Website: ulta-beauty
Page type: customer-info-address
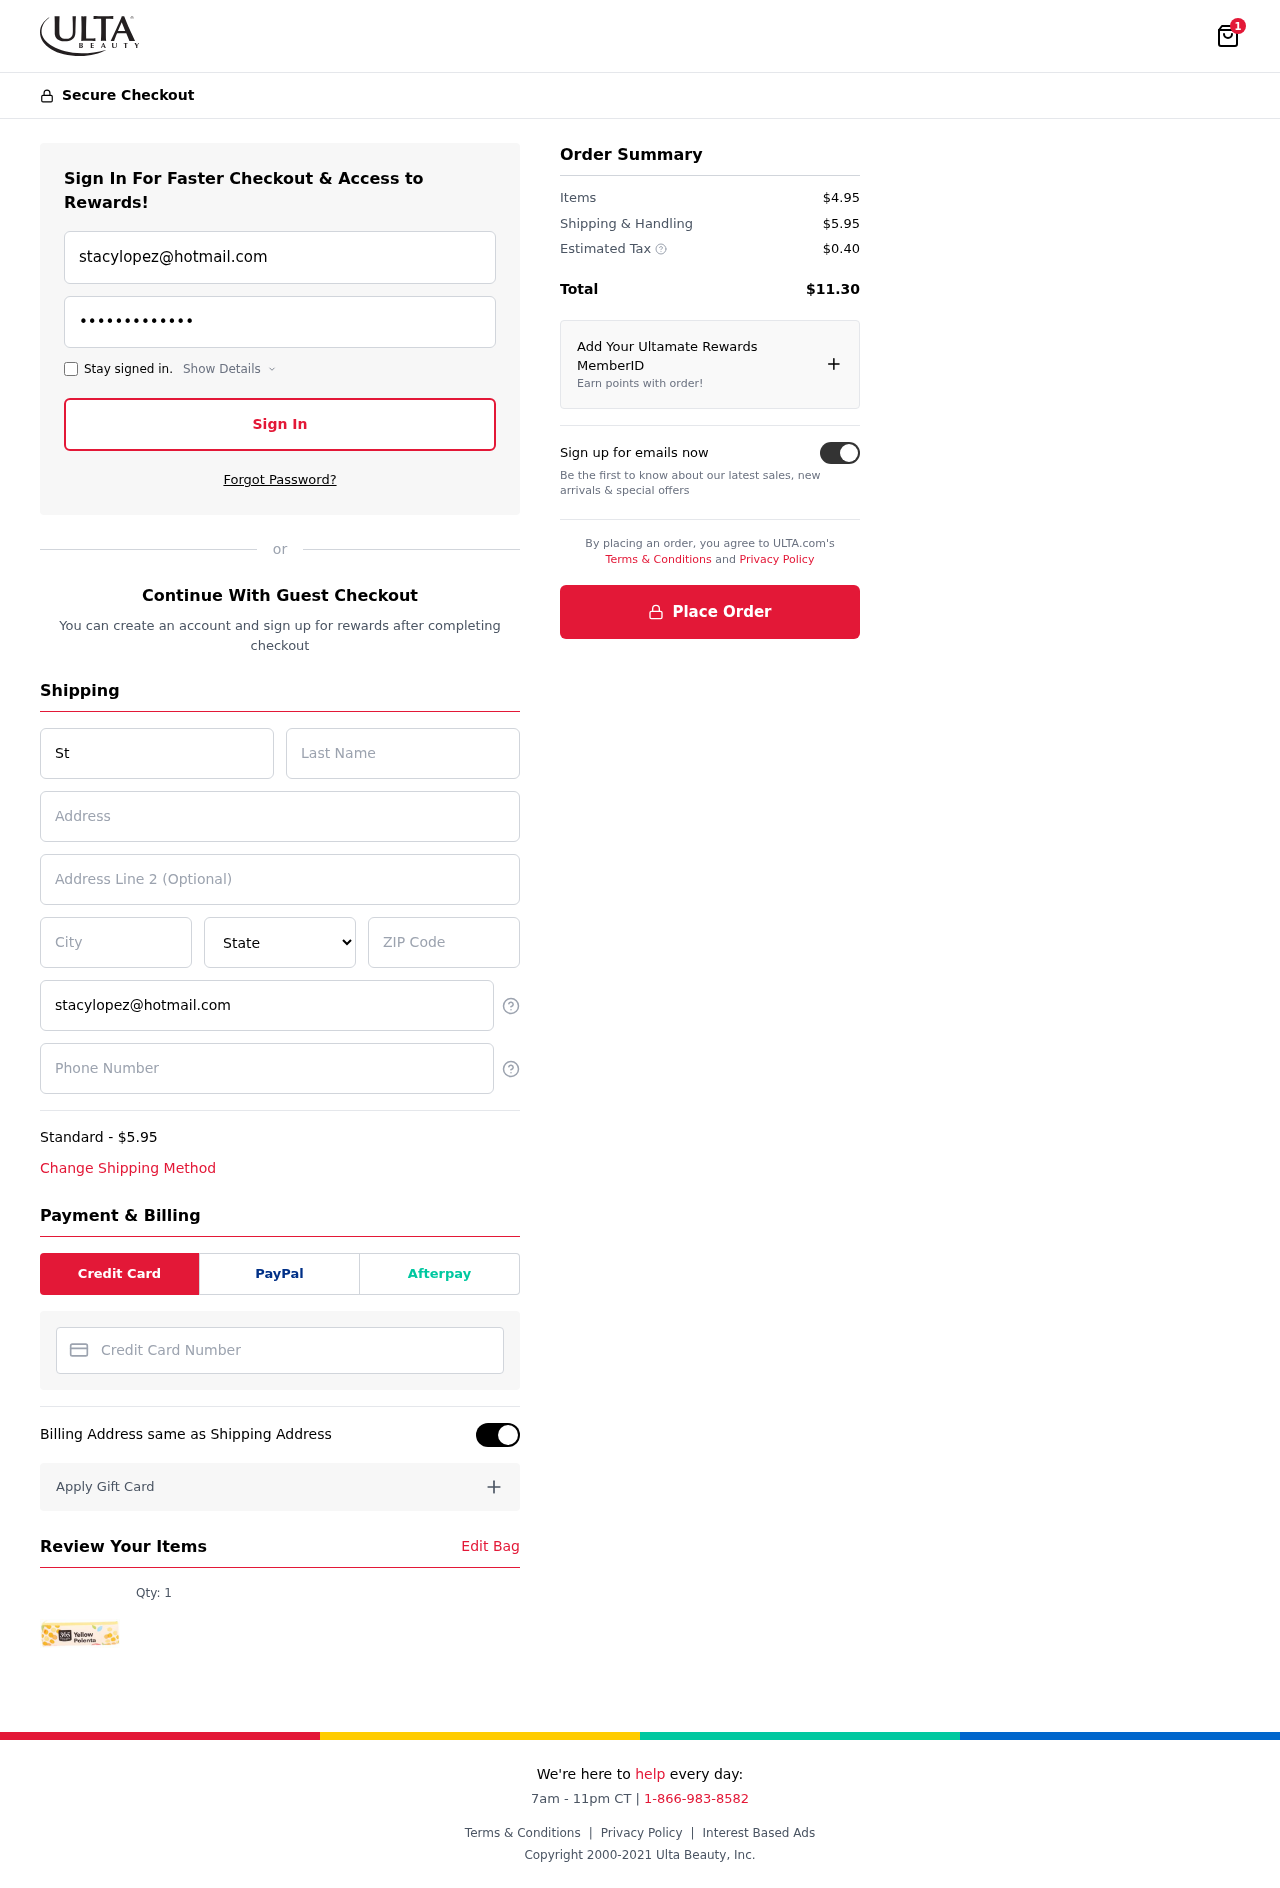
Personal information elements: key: PII_CARD_NUMBER
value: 4180 5021 6009 7688
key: PII_CITY
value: South Donna
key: PII_EMAIL
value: stacylopez@hotmail.com
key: PII_FIRSTNAME
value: Stacy
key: PII_LASTNAME
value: Lopez
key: PII_PHONE
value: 9776039831
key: PII_POSTCODE
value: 89164
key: PII_STATE
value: PW
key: PII_STREET
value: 30400 Williams Views Suite 376
Product elements: key: PRODUCT1_QUANTITY
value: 1
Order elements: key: ORDER_NUM_ITEMS
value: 1
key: ORDER_SHIPPING_COST
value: $5.95
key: ORDER_ITEMS_TOTAL
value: $4.95
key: ORDER_SHIPPING_COST2
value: $5.95
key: ORDER_TAX
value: $0.40
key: ORDER_TOTAL
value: $11.30